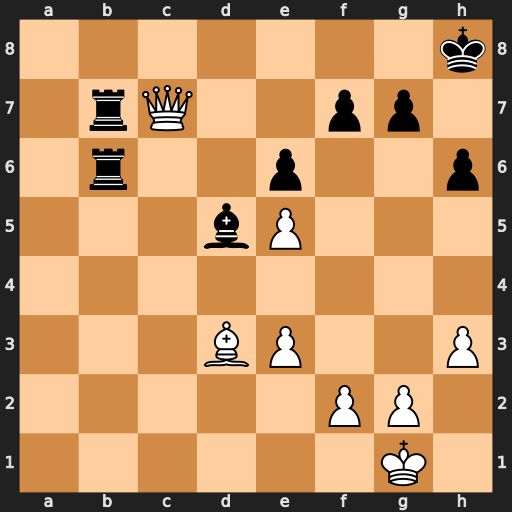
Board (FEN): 7k/1rQ2pp1/1r2p2p/3bP3/8/3BP2P/5PP1/6K1
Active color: w
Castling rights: -
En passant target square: -
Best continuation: Qc8#